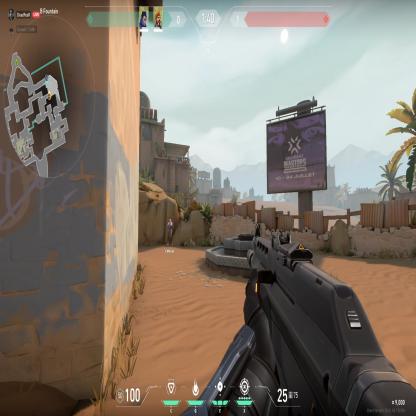
Label: teammate